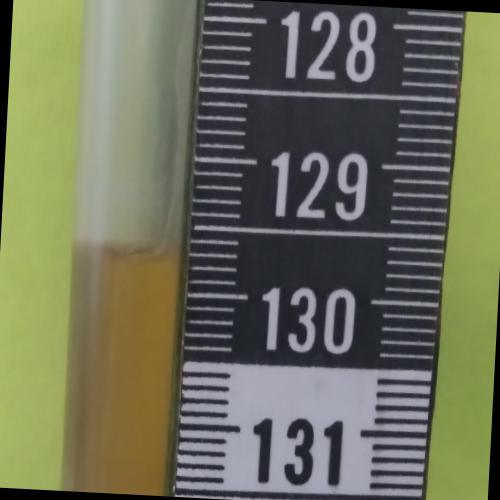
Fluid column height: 129.7 cm